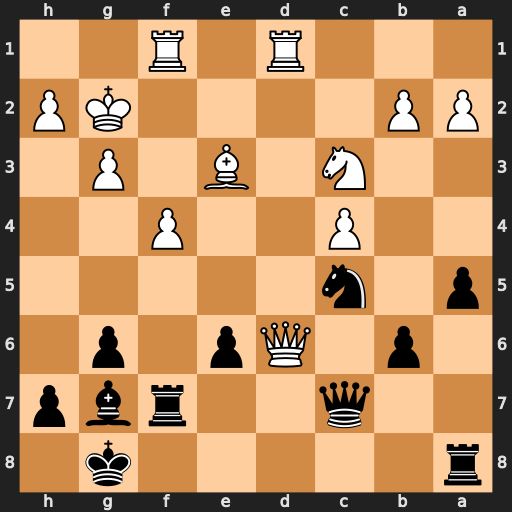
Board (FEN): r5k1/2q2rbp/1p1Qp1p1/p1n5/2P2P2/2N1B1P1/PP4KP/3R1R2
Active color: b
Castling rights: -
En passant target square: -
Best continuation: Qb7+ Kg1 Rd7 Bxc5 Rxd6